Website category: movie
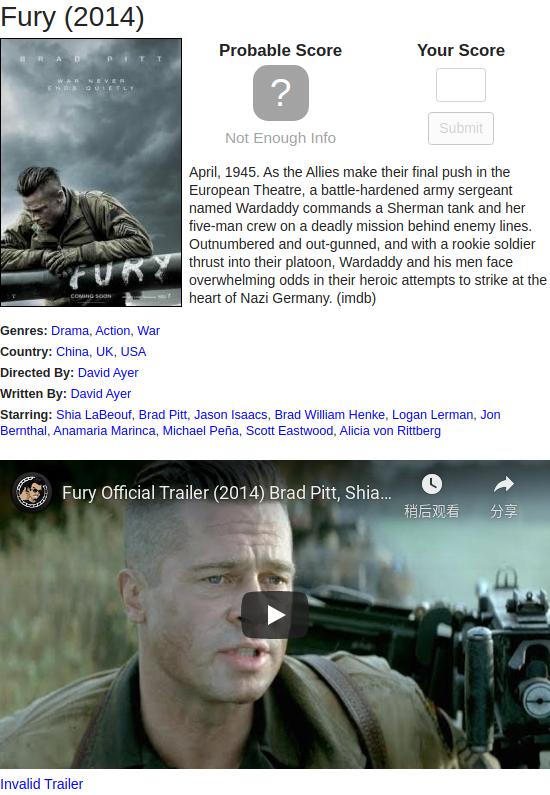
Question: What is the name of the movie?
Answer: Fury

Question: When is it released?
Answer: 2014

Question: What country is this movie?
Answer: China

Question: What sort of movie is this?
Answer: Drama

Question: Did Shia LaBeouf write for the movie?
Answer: no

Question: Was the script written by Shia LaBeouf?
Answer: no

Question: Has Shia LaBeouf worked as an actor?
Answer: yes

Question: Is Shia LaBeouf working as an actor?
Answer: yes

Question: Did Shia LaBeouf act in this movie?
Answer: yes

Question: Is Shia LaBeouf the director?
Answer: no

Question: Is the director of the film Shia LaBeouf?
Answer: no

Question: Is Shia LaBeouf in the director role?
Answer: no

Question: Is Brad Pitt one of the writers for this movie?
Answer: no

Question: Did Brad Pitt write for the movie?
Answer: no

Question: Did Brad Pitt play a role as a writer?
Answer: no

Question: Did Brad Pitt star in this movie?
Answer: yes

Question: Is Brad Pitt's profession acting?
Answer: yes

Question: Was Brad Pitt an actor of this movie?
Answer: yes

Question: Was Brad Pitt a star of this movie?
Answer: yes

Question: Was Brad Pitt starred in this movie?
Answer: yes

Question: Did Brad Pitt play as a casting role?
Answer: yes

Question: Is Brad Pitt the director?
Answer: no

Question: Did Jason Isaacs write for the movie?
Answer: no

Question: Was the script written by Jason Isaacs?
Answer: no

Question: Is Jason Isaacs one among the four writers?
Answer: no

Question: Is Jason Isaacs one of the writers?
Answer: no

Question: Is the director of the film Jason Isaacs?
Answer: no

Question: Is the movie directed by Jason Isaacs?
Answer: no

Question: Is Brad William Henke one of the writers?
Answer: no

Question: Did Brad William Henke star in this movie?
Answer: yes

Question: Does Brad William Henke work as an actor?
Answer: yes

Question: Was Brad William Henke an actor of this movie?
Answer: yes

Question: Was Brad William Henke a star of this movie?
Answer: yes

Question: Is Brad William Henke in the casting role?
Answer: yes

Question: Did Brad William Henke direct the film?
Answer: no

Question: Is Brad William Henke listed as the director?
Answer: no

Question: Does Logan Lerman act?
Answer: yes

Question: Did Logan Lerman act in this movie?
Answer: yes

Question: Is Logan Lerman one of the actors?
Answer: yes

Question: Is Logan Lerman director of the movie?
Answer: no

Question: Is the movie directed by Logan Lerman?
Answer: no

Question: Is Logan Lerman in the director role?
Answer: no

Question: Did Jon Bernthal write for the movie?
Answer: no

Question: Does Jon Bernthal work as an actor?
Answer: yes

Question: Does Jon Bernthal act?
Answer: yes

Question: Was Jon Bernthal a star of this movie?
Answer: yes

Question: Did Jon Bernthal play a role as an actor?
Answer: yes

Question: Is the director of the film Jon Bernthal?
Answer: no

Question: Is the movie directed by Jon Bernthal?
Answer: no

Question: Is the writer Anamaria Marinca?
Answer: no

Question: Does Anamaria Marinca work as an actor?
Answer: yes

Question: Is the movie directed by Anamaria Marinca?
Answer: no

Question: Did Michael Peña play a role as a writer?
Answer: no

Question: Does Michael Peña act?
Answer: yes

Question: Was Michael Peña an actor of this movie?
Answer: yes

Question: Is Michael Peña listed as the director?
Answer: no

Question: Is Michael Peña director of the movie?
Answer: no

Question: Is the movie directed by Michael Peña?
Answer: no

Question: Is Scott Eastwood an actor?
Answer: yes

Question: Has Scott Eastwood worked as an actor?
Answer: yes

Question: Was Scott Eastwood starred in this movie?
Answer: yes

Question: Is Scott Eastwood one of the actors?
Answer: yes

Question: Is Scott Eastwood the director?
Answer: no

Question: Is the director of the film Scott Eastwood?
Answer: no